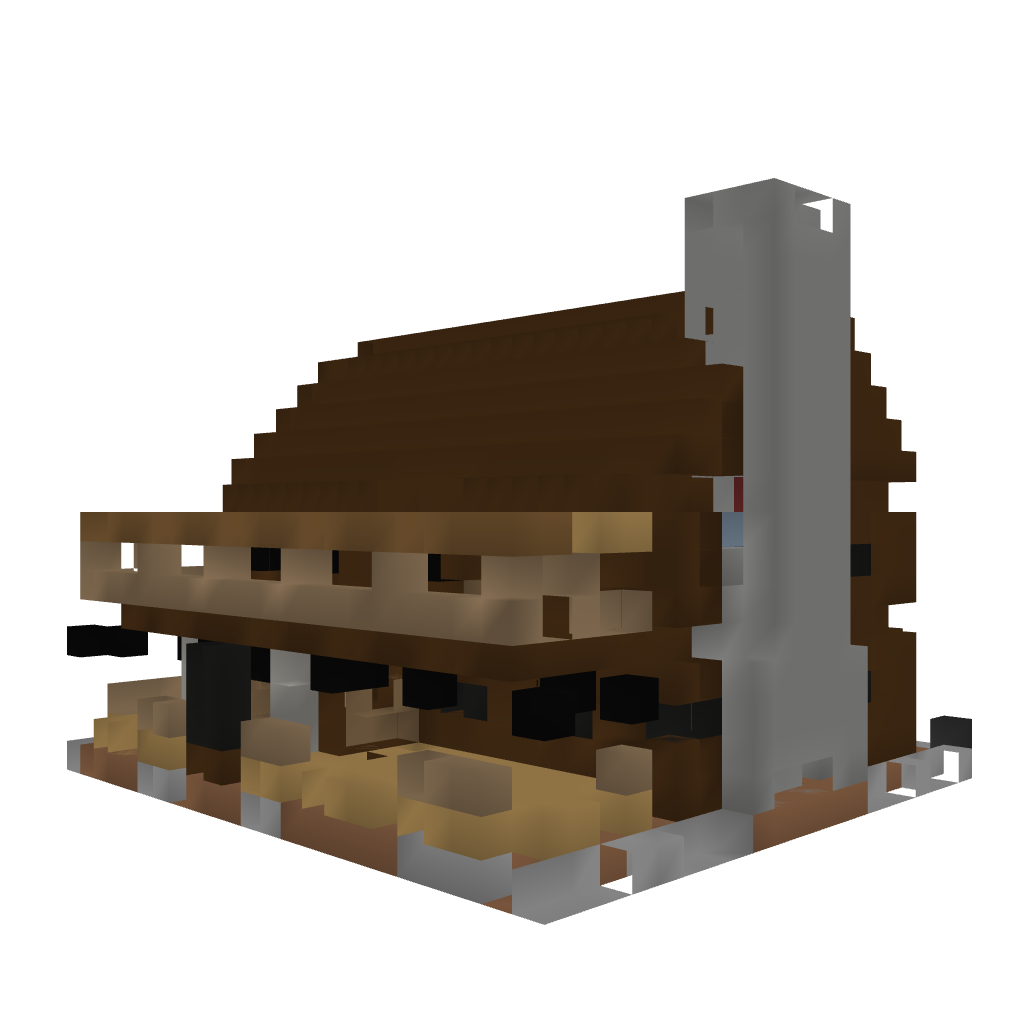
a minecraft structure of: Large Wooden Lodge